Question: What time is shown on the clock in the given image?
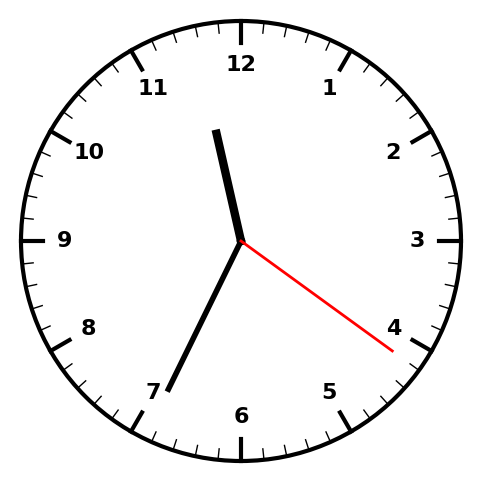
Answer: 11:34:21